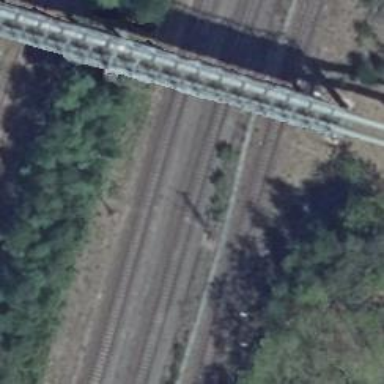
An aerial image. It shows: Railway track with contact lines for electrification.